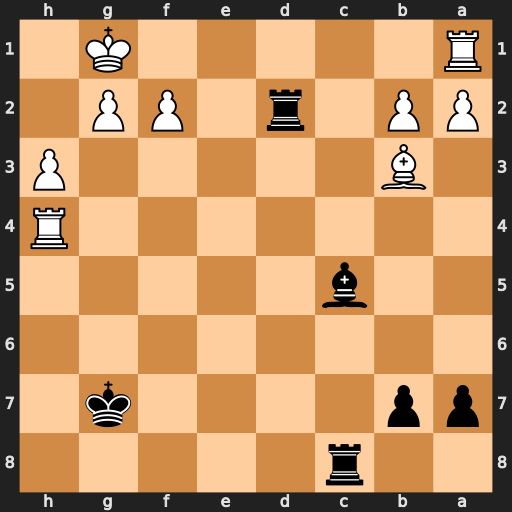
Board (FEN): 2r5/pp4k1/8/2b5/7R/1B5P/PP1r1PP1/R5K1
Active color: b
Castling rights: -
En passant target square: -
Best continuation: Bxf2+ Kh2 Bxh4